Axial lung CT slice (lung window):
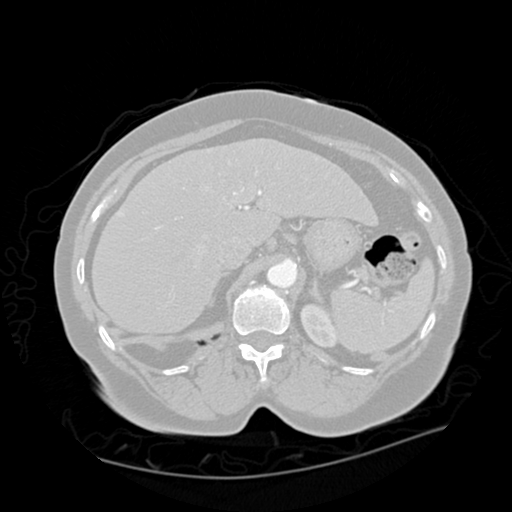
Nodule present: no